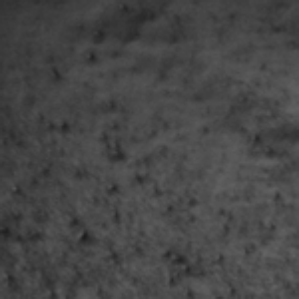
Label: frost